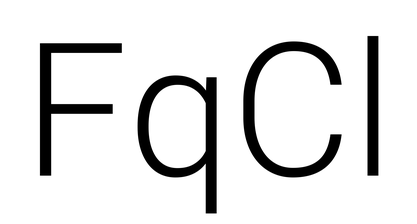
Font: Roboto_Light